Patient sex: M
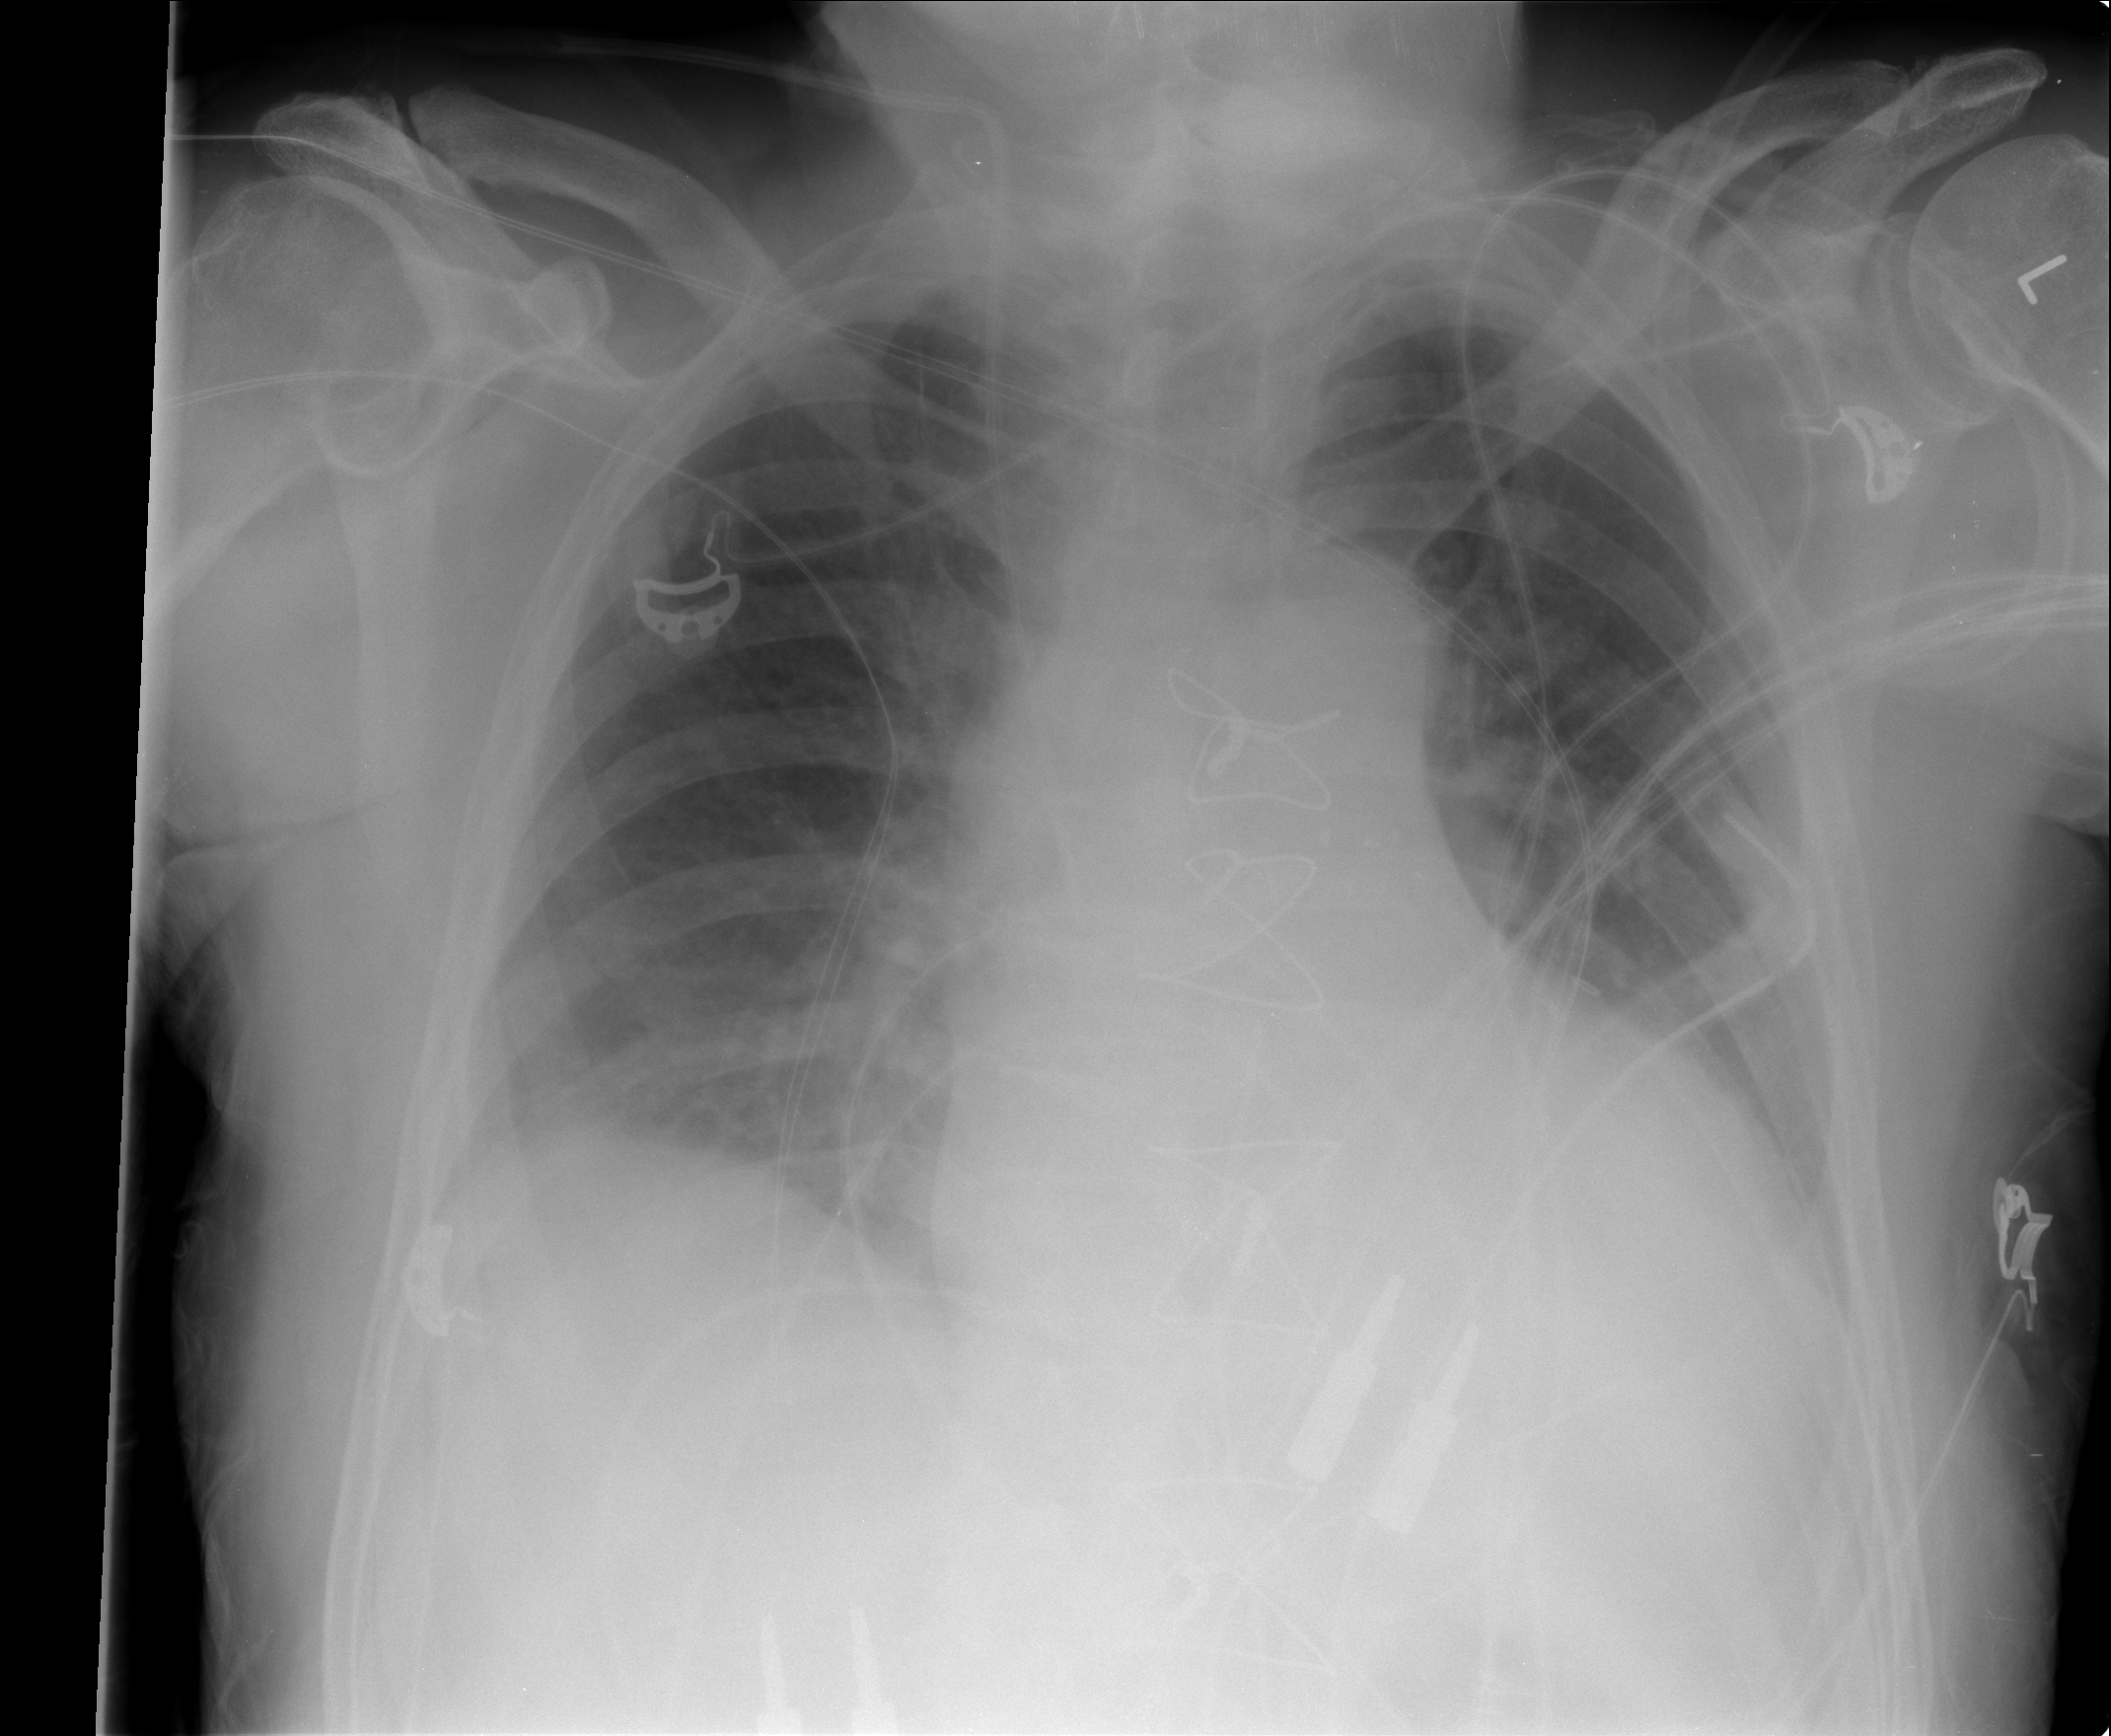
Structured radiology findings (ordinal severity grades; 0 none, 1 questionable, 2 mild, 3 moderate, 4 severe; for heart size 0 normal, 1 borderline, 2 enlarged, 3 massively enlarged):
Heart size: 2
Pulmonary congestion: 0
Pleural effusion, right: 0
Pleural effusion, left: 2
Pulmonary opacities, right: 0
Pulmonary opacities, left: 0
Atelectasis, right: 0
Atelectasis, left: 2